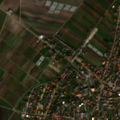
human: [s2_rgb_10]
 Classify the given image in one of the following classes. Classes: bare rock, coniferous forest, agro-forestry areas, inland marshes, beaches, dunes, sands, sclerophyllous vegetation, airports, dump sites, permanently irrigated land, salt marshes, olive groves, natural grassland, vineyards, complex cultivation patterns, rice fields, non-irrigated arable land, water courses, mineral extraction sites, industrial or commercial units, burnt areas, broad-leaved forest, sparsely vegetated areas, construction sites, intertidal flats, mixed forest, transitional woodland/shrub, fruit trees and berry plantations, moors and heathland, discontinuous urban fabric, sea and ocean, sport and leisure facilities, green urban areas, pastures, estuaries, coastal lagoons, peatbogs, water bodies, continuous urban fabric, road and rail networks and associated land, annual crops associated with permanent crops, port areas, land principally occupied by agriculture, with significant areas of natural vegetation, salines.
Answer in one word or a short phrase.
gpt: discontinuous urban fabric, non-irrigated arable land, vineyards